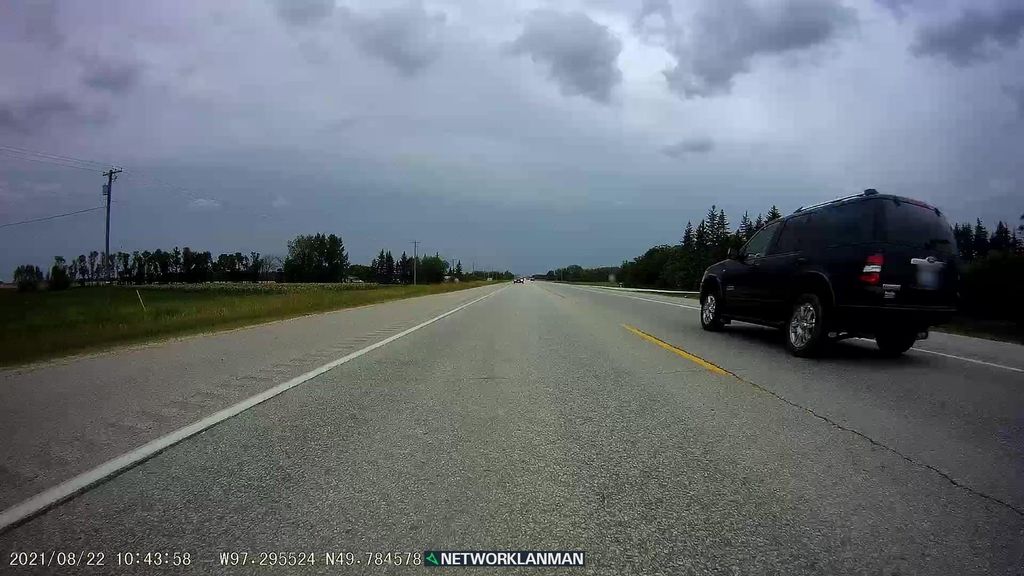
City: winnipeg